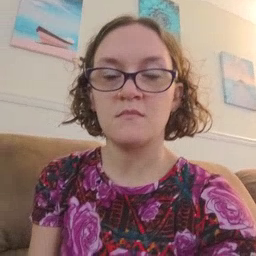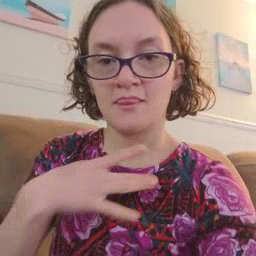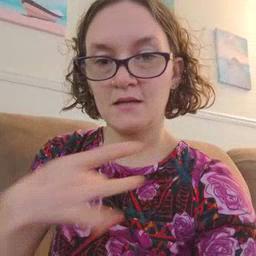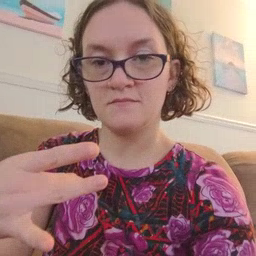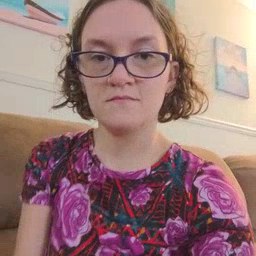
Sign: like